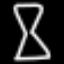
Label: hourglass